Question: I'm making an app with 4 main Views. I want that all of them stay on a LIST menu on top (That's ok for now).
Using Fragments, I have the ability to change the view without actualy going to other activity, but since one of my Views have a ViewPager, it's NOT working at all (When I first load the view, the content is OK, but on the seccond time, views on the ViewPager disapear, and appear only if I go 2 index positions away, and go back) (See picture, shown for the first load time, and seccond)

Note that the ViewPager IS NOT to show de menu's items, it's in fact, part of the Fragment of the current menu item (in this case, "Simula'c~ao")
My question is: Is this a known issue, is there a simple way to fix it, or I must do it in another way? I already searched for this problem on the internet, but nothing worked for me (invalidating, setting up the on 'getItemPosition' to return 'POSITION_NONE'...)
I have looked into the ViewPager class, and everything seems to be OK, I have modified it, so that everytime I render the views, it forces to render everything, but neither this way worked.
I have tried to set visibility to GONE and VISIBLE
I have tried to detach and attach the adapter
Tried to cache the views, and return cached.
One thing that semmed to work: Changing the orientation of the Phone. That worked.
Tried lots of things that I even remember... I'm a little furious with this, because the past 24 hours didn't helped me to solve this "mistery" at all. I hope that some of you can =]
My code:
<URL>
<URL>
Views:
<URL>
<URL>
<URL>
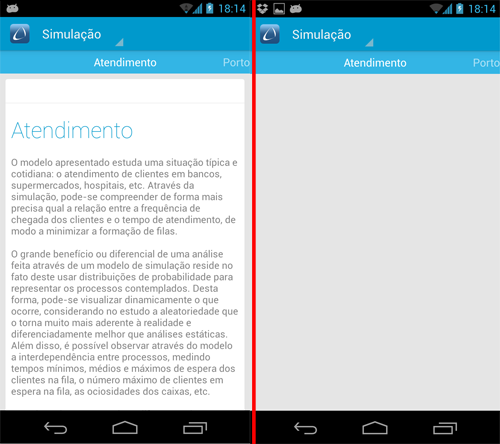
Answer: Well, after long hours trying to discover what the hell was this about, @anup-cowkur guided me to a path that would solve my problem.
At first, I tought that the problem was on the 'PageView', I downloaded the support library, edited, changed LOTS of things, but the problem was not there.
In fact, the problem is on the 'FragmentPagerAdapter'. He uses a sort of "caching" for each of the 'ViewPager' fragment. Because of that, he wasn't "notified" when I returned to the view, causing the last fragments shown to not "actualy" exist on the parents view (in this case, the main fragment, that holds my others fragments from the ViewPager).
Since they are registered on the FragmentManager, what I did was hack into the FragmentPagerAdapter, implementing this method:
> FragmentPagerAdapter.java
'''
public void clear(ViewGroup container){
if (mCurTransaction == null) {
mCurTransaction = mFragmentManager.beginTransaction();
}
for(int i = 0; i < getCount(); i++){
final long itemId = getItemId(i);
// Do we already have this fragment?
String name = "android:switcher:" + container.getId() + ":" + itemId;
Fragment fragment = mFragmentManager.findFragmentByTag(name);
if(fragment != null){
mCurTransaction.detach(fragment);
}
}
mCurTransaction.commitAllowingStateLoss();
mCurTransaction = null;
}
'''
And then, call it on my "onCreate":
> myPagerAdapter.clear(mViewPager);
done. All fragments are FORCED to be removed from the FragmentManager, causing the "cache" to disapear.
It's not the best solution, but the only one that worked.
You can find the hole file here:
<URL>